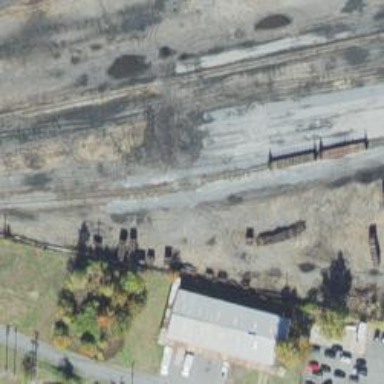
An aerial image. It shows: Abandoned railway spur.